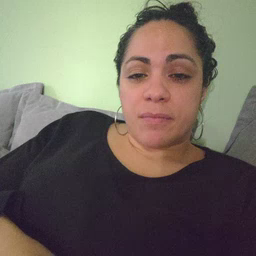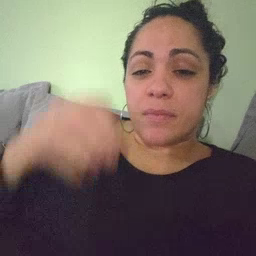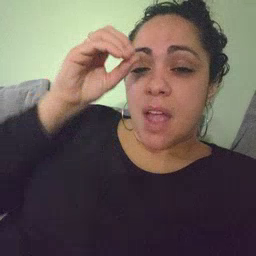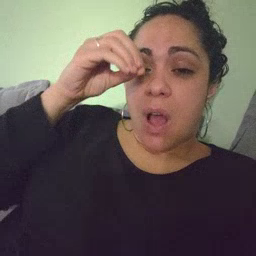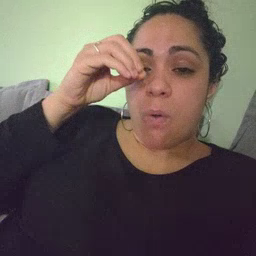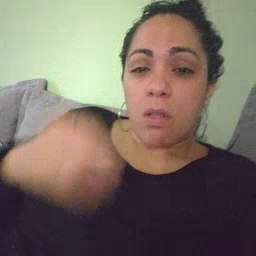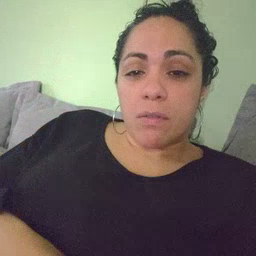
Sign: owl